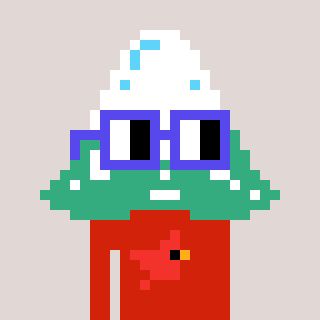
a pixel art character with square blue glasses, a snowy mountain-shaped head and a red-colored body on a warm background